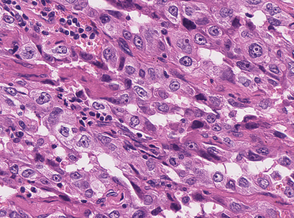
Tumor epithelial tissue: yes
Tumor-associated stroma tissue: yes
Normal tissue: no